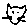
Label: cat